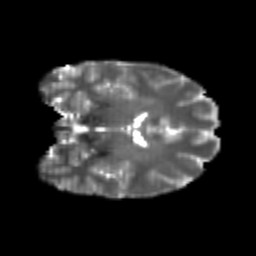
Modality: T2w
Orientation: coronal
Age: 22
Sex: female
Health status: healthy
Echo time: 0.074 s